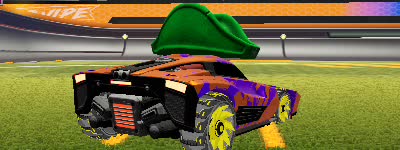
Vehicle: breakout